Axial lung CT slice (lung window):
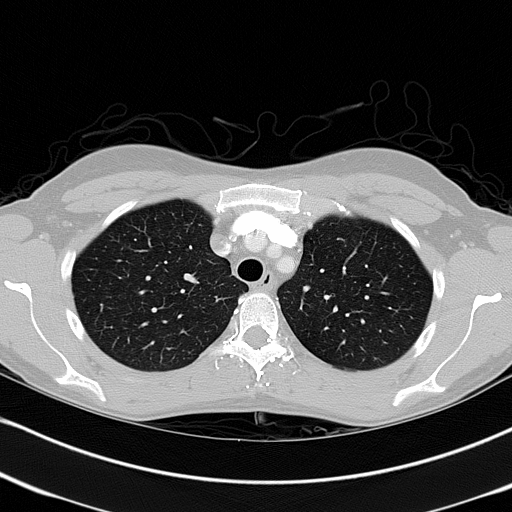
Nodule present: no